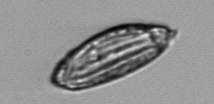
Label: Katodinium_or_Torodinium